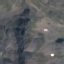
Land use / land cover class: HerbaceousVegetation